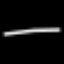
Label: line